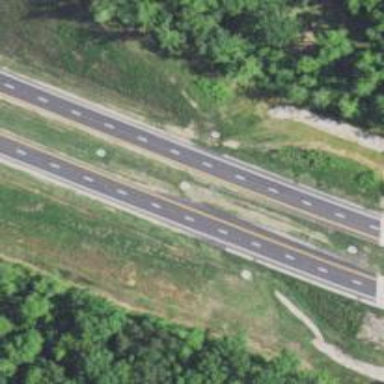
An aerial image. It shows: Expressway with asphalt surface classified as trunk highway.